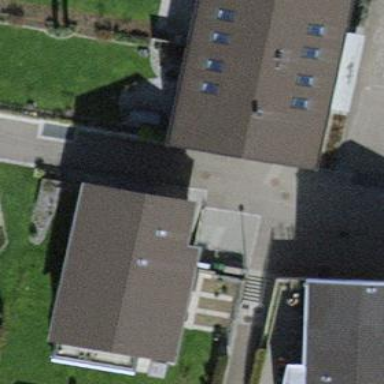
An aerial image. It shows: Building.